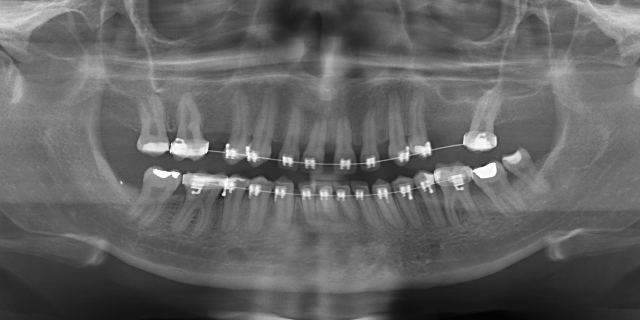
adult